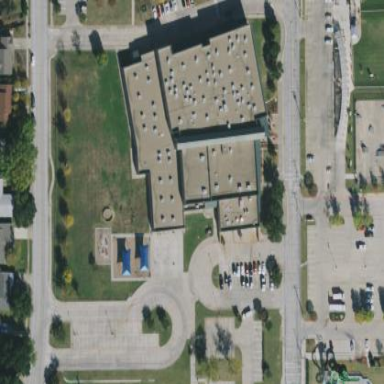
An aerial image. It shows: School building.